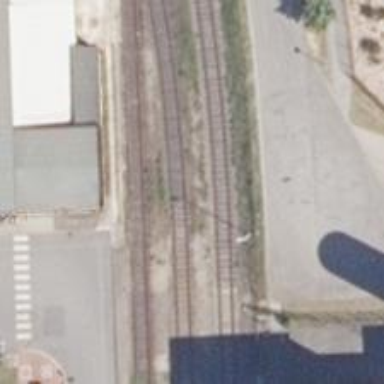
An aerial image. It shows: Railway spur service.